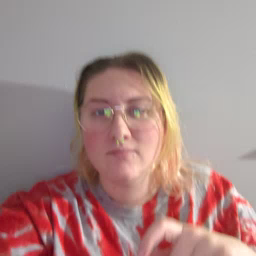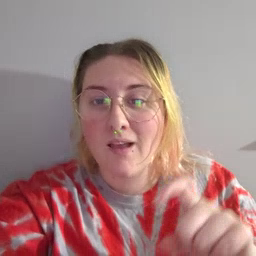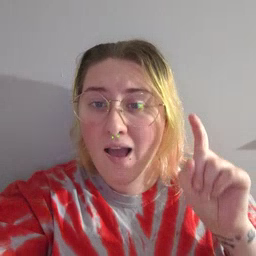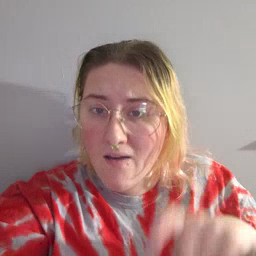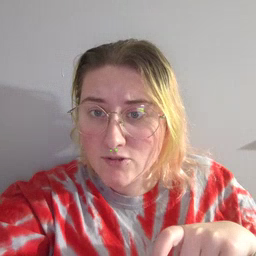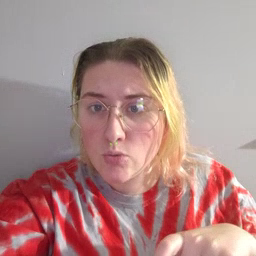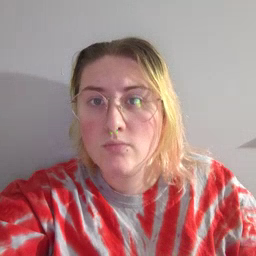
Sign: haveto